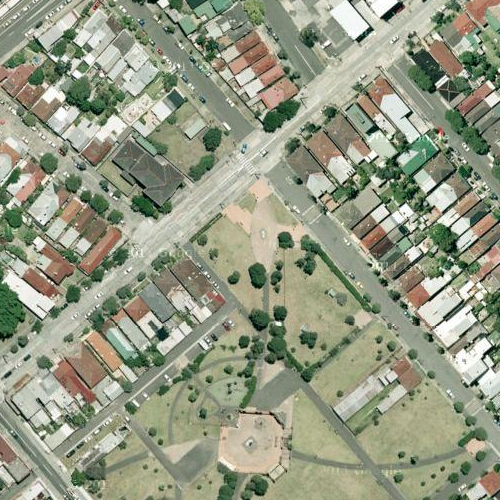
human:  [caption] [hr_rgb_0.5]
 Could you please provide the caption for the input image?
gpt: A residential area with houses arranged neatly while many plants on the roadside .

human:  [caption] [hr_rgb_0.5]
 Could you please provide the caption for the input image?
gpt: There are lots of houses with red and orange roofs arranged in lines .

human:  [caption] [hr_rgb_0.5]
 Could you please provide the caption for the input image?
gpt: A residential area with houses arranged neatly and some roads go through this area .

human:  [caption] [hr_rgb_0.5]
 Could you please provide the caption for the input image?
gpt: Many houses arranged in lines while roads go through this area .

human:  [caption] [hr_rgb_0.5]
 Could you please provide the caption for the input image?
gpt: This is a residential area with some houses arranged neatly .